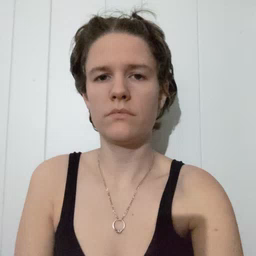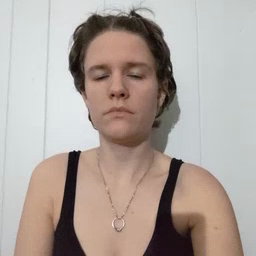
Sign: green